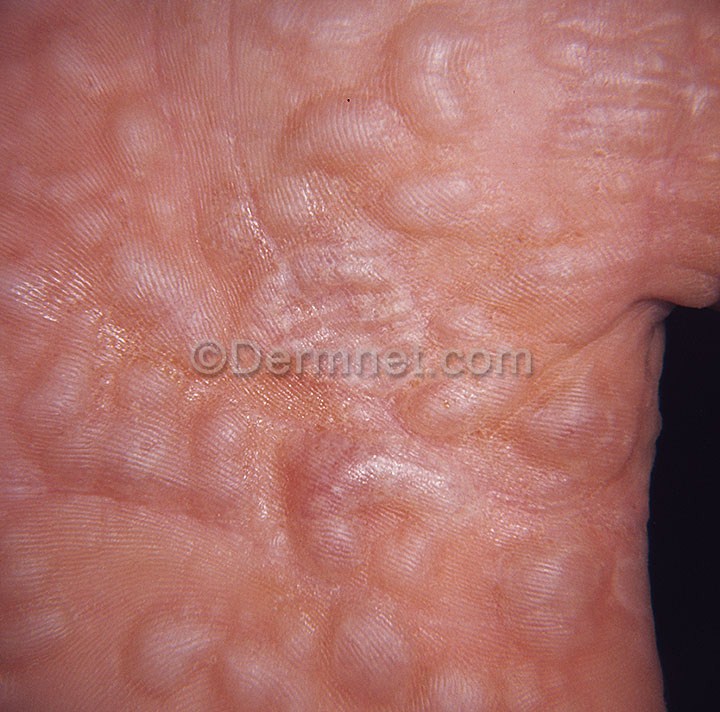
Disease: Eczema Photos